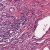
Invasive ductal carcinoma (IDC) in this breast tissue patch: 0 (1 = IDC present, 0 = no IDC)